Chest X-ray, AP view. Patient: 65 years old, sex M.
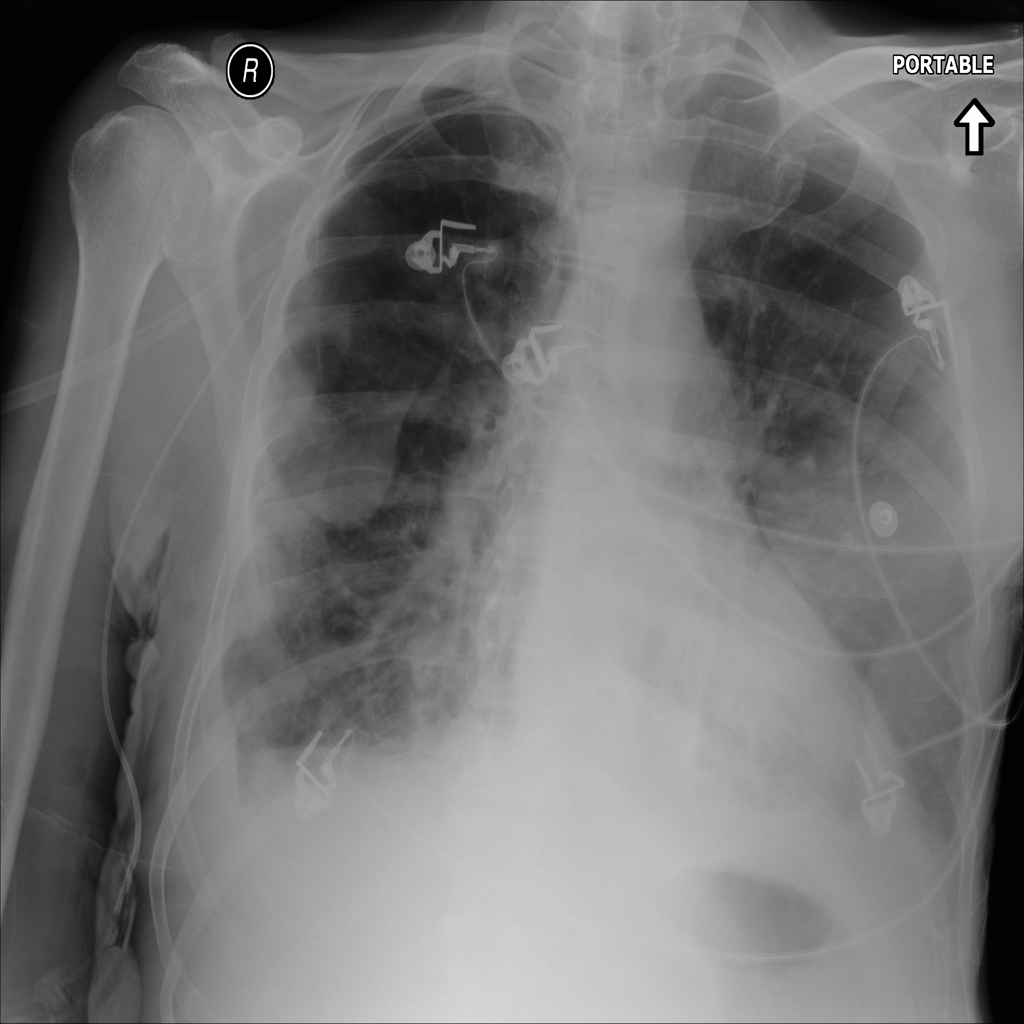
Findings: Mass, Nodule